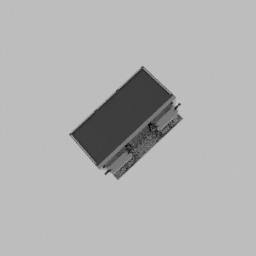
Label: appliances